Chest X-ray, PA view. Patient: 57 years old, sex M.
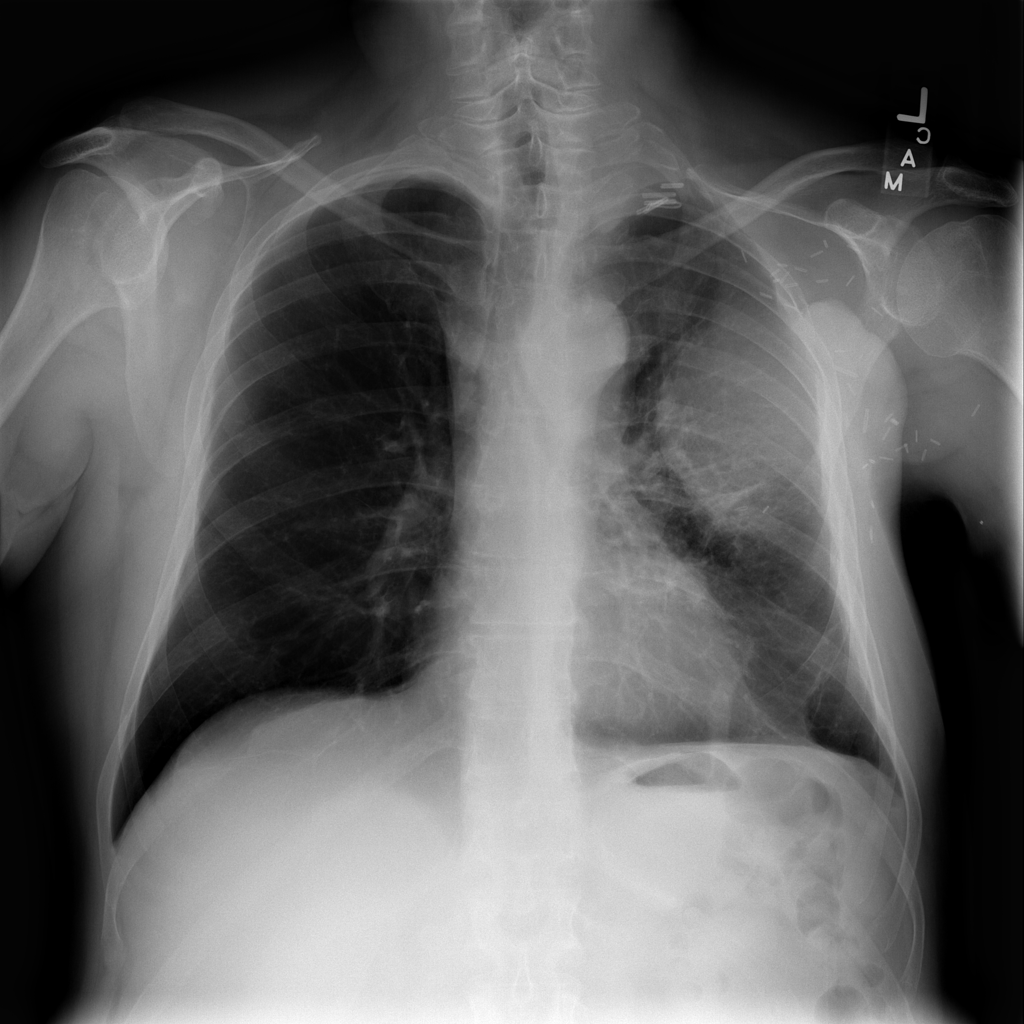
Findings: Infiltration, Mass, Nodule